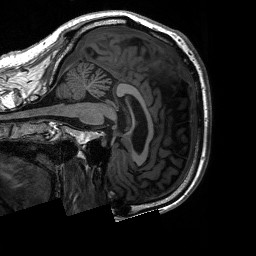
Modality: T1w
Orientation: sagittal
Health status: ill
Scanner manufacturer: siemens
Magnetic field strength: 3 T
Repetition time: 2.3 s
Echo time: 0.00226 s